Question: I have a regular project i'm working on for a while -
I've edited the plist file, which caused some problem, so i've reverted to the old plist file (where all used to work), but the following errors always show and dont go away,

I've tried cleaning the project (Cmd+Shift+k , Cmd+Opt+Shift+k) , Tried resetting my pbjprox, tried clearing ~/Library/Developer/Xcode/DerivedData/ and /var/folders
Nothing works, and i guess the errors are cached somewhere that i can't think of...
Would appreciate your hints about this
Shai
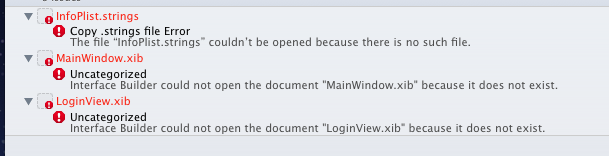
Answer: This is easy to fix - your files are not on location where Xcode expects them. Just delete the file from your project and add it again.
If this doesn't work, it can be a collision with your versioning system - see <URL>